Field crop: maize
Growth stage: 2
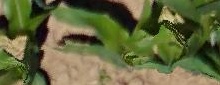
Species: maize